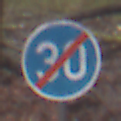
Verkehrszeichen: EndeMindestgeschwindigkeit
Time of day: Midday
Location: Outdoor (Nature)
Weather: Overcast
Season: Autumn
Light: Natural